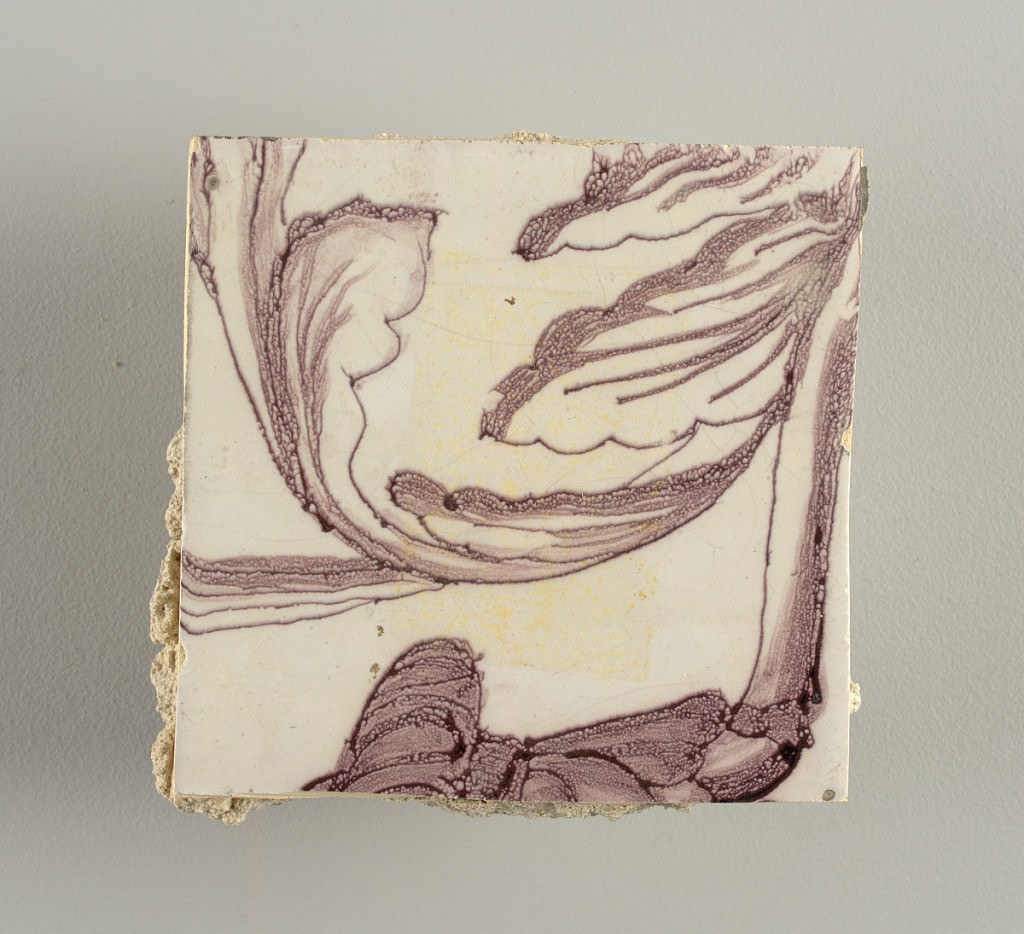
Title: Tile wall facing
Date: ca. 1725
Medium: Tin-glazed earthenware, underglaze
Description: Horizontal rectangle.  Thirty tiles wide and twenty-three tiles high with opening for fireplace eleven tiles wide and ten high.  Foliage arabesques disposed about three vertical axes from which are emphazised by urns at center and right, and at left by the figure of a standing woman carrying an infant on her arm and accompanied by two children.